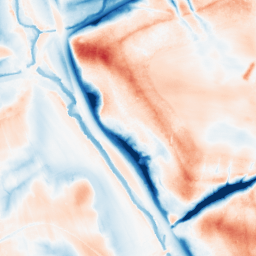
Category: trend_removal
Decomposition family: local_polynomial
Decomposition parameters: window_size: 51
degree: 2
Upsampling method: lanczos
Upsampling parameters: scale: 2
Upsampling scale: 2